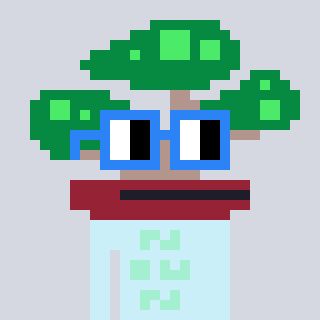
a pixel art character with square blue glasses, a bonsai-shaped head and a cold-colored body on a cool background